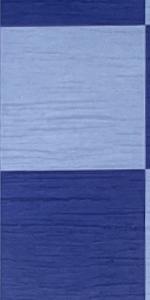
Label: Empty